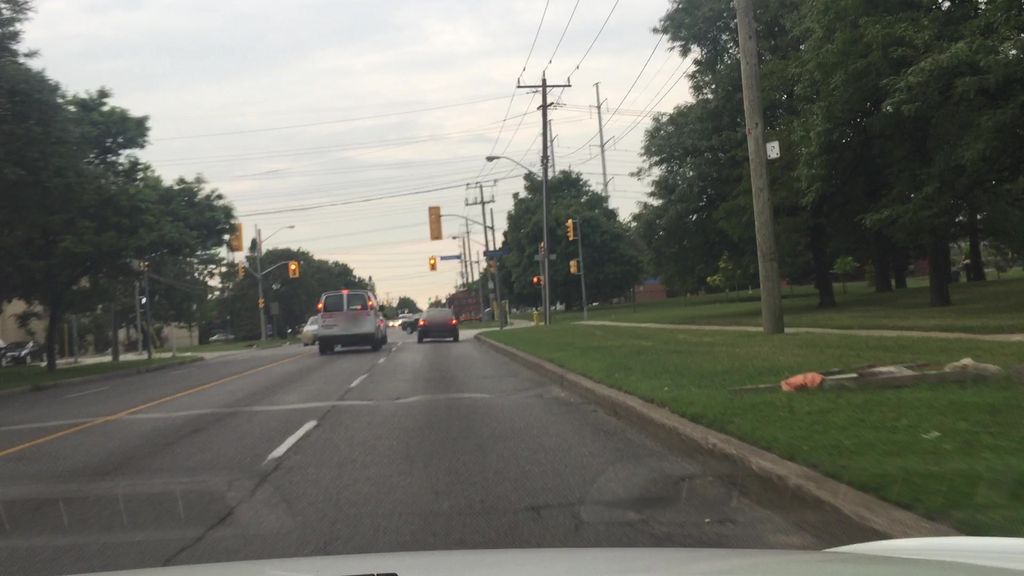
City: toronto